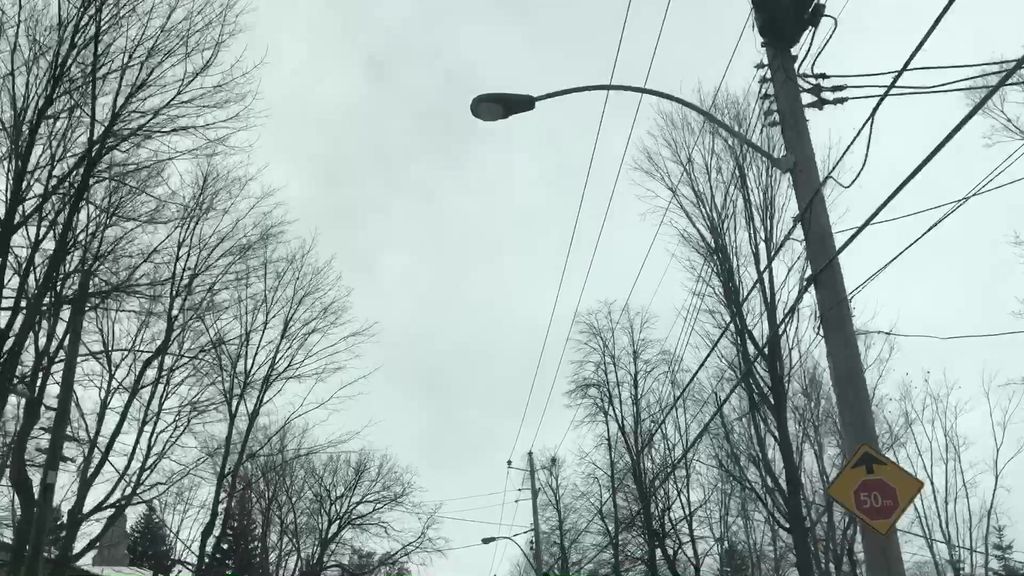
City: montreal